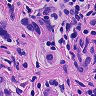
Metastatic tissue present: yes